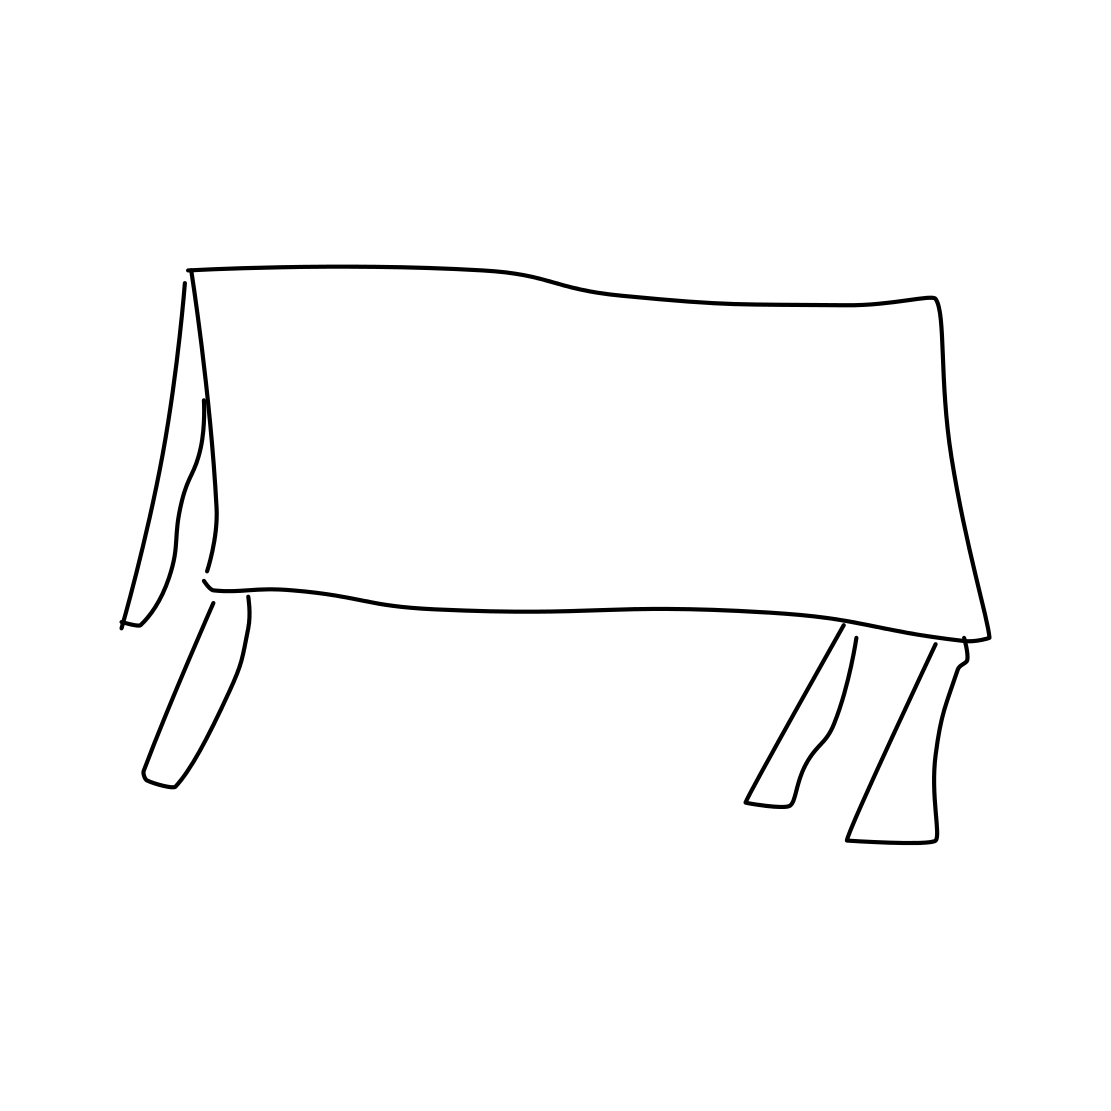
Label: table